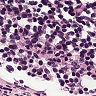
Metastatic tissue present: no